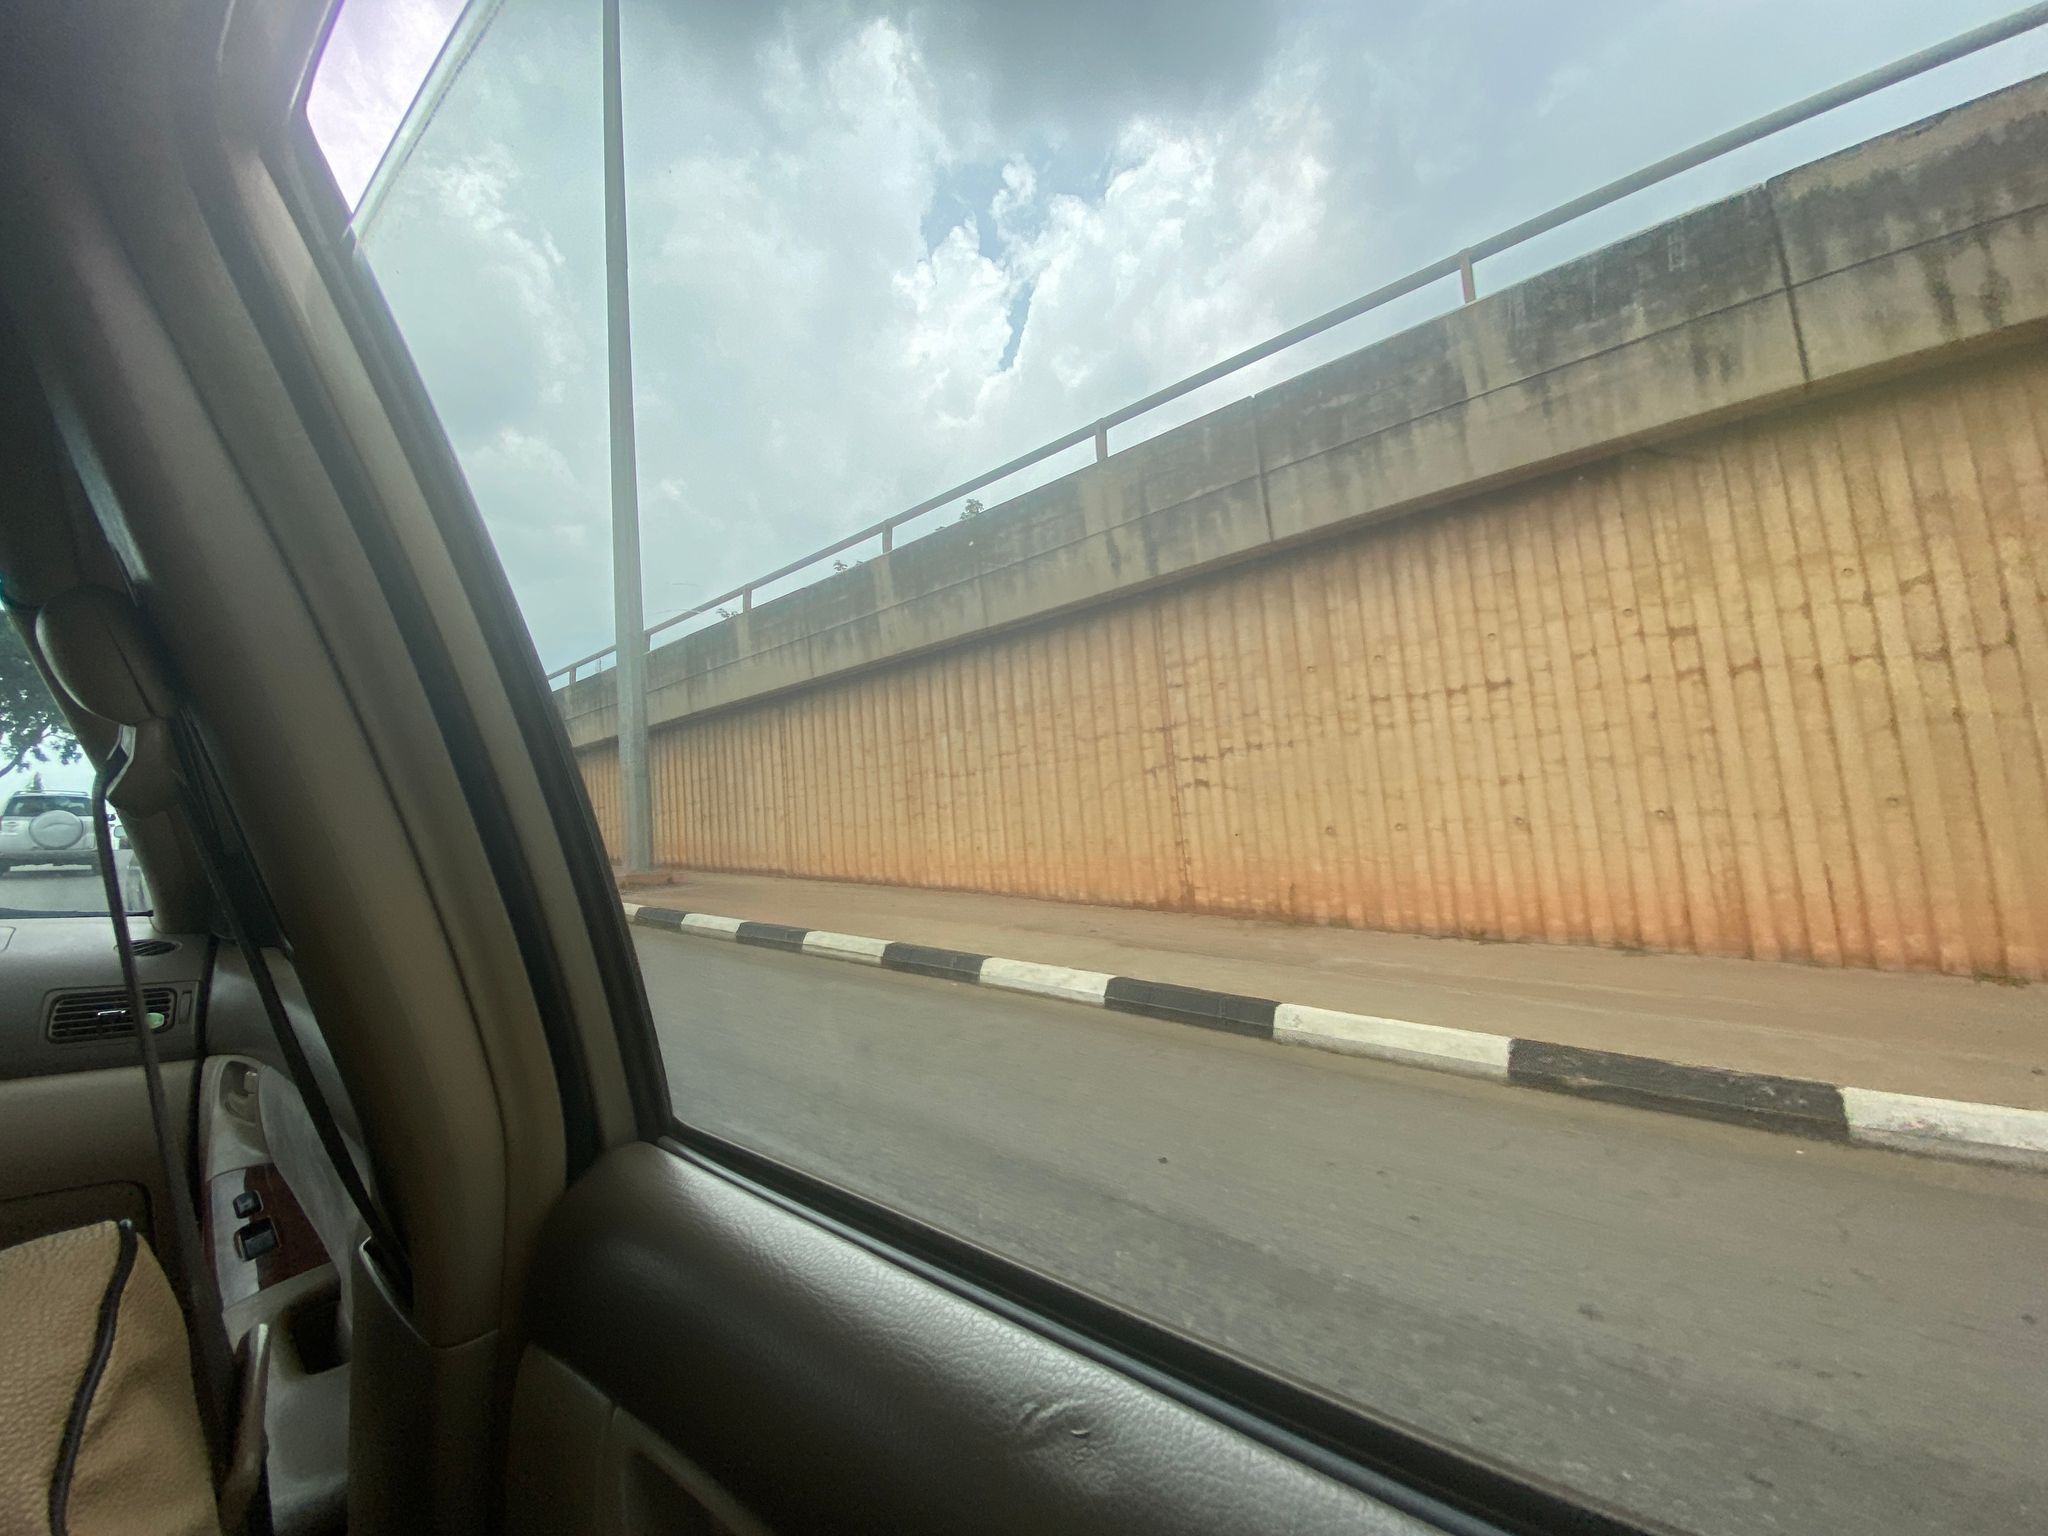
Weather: rainy
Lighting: day
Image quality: good
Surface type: railway
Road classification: trunk, trunk_link
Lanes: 2.0
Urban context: urban centre
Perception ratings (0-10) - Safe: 1.59, Lively: 1.96, Beautiful: 0.48, Boring: 8.47, Depressing: 5.66, Wealthy: 0.78